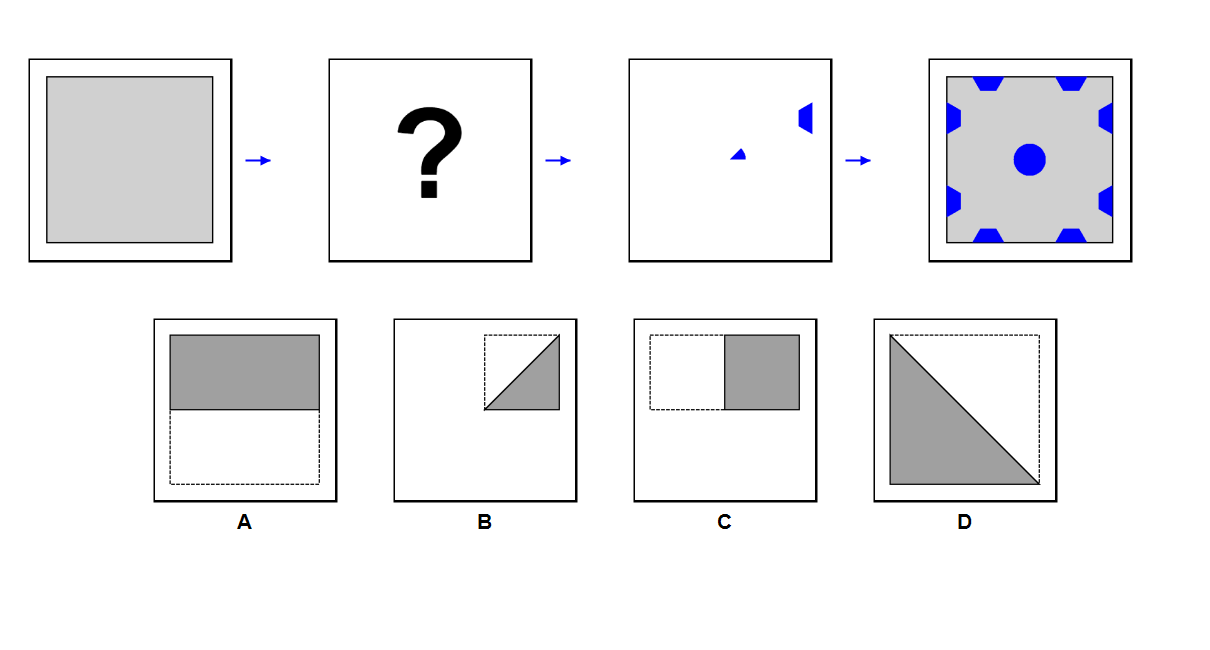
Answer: D